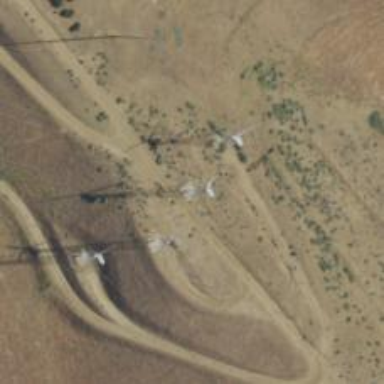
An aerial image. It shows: Wind turbine power generator.